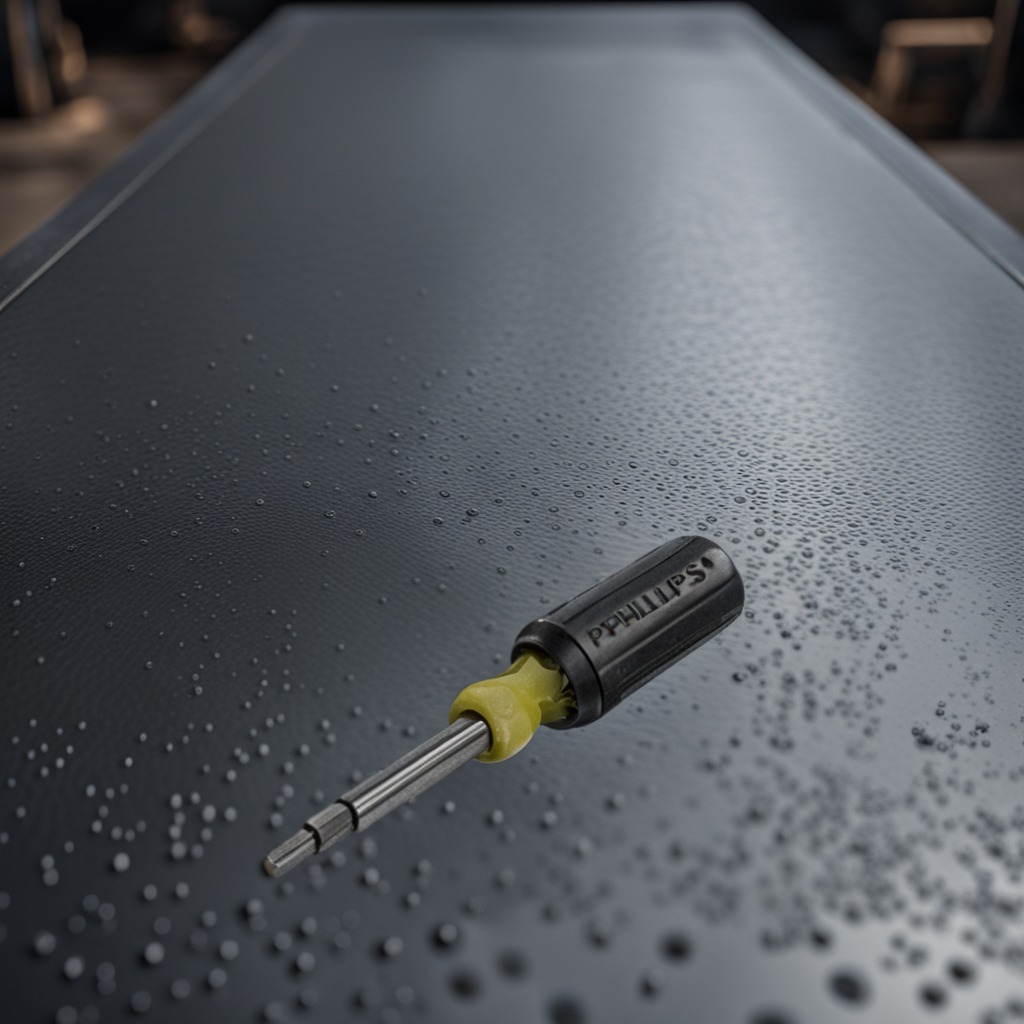
A screwdriver is lying on a cold steel table in a mining workshop.